Question: '''
public class MainActivity extends ActionBarActivity {
String[] mob = new String[] { "Item 0", "Item 1", "Item 2", "Item 3",
"Item 4", "Item 5", "Item 6", "Item 7" };
ListView lv;
Button contact;
Button map;
@Override
protected void onCreate(Bundle savedInstanceState) {
super.onCreate(savedInstanceState);
requestWindowFeature(Window.FEATURE_NO_TITLE);
setContentView(R.layout.activity_main);
lv = (ListView) findViewById(R.id.contact_listview);
Custom_view cv = new Custom_view(this, mob);
lv.setAdapter(cv);
// contact.setOnClickListener(this);
// map.setOnClickListener(this);
contact = (Button) findViewById(R.id.contact);
map = (Button) findViewById(R.id.map);
map.setOnClickListener(new OnClickListener() {
@Override
public void onClick(View arg0) {
// TODO Auto-generated method stub
}
});
lv.setOnItemClickListener(new OnItemClickListener() {
@Override
public void onItemClick(AdapterView<?> arg0, View arg1, int arg2,
long arg3) {
// TODO Auto-generated method stub
Intent intent = new Intent(MainActivity.this, NextWindow.class);
startActivity(intent);
}
});
}
}
'''
This My Class I have '2 Actvity' first 'A' and 'B'. In Both
header is fixed Like Tab But i have to open on button Click
two Actvity One for contact display and another map view as
.

See this image, when I apply implement
'onClickListener' then it shows Error, I don't know why this error is
coming .
Default page opened is 'Activity A': xml content for the activity can be found here:-
<URL> here .
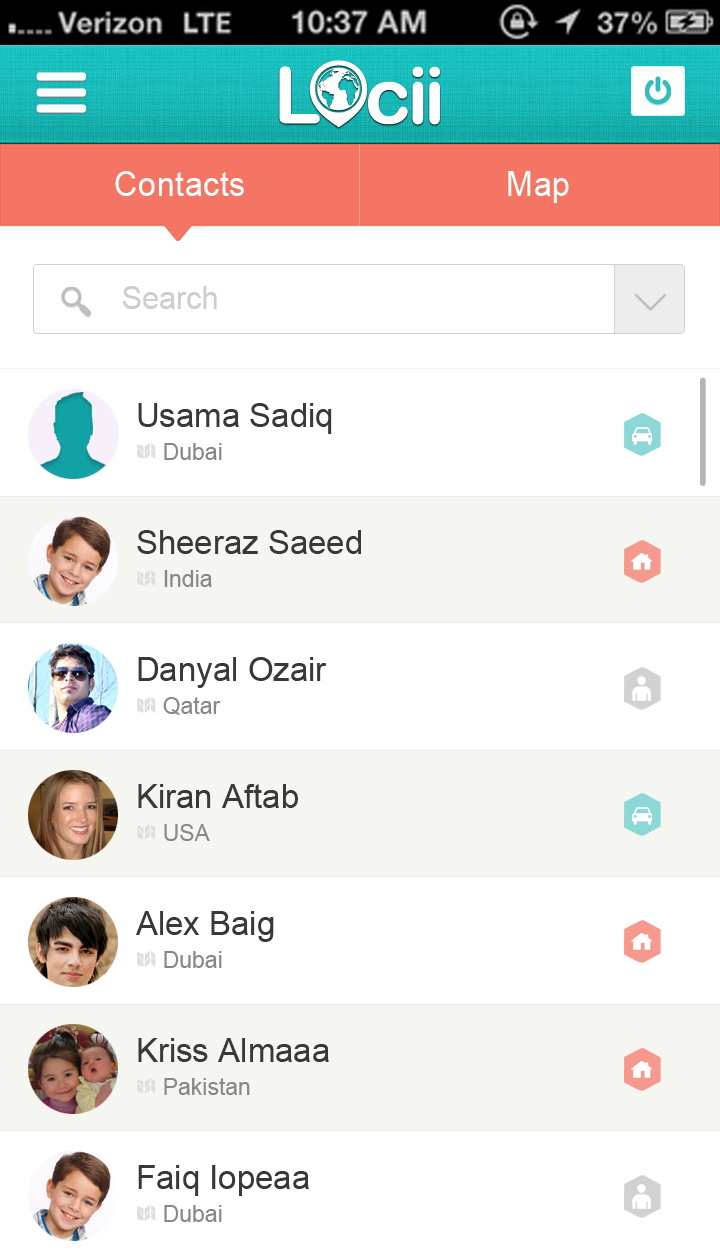
Answer: You can not launch two activities on a button click, result will be a single activity which will be invoked lastly.
You can use here fragments for loading the views that you want to display on both the activities.
You can use ViewPager for the same(good to use if views are swipeable).
A good documentation on swipeable views can be found here:
<URL>
Here is another links you can refer:
<URL>